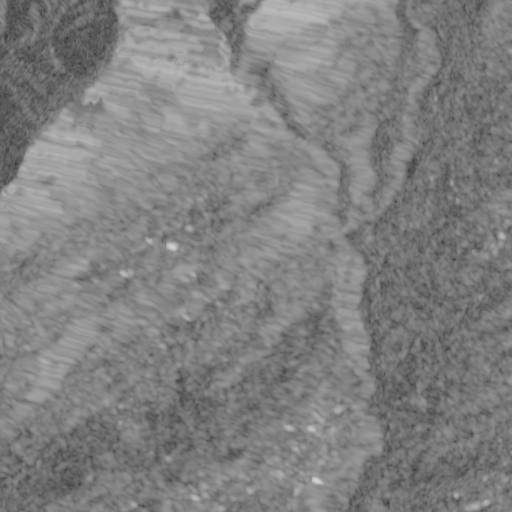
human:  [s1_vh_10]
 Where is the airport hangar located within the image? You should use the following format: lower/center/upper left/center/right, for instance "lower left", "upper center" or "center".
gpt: The airport hangar is located in the lower right of the image.
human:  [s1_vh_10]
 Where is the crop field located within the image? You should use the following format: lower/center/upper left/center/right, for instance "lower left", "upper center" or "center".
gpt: The crop field is located in the lower left of the image.
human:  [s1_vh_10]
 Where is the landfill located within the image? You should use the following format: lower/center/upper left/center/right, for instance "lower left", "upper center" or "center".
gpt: The landfill is located in the upper right of the image.
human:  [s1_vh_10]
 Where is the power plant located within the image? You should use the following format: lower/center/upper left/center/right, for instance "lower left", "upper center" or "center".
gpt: There is no power plant in the image.

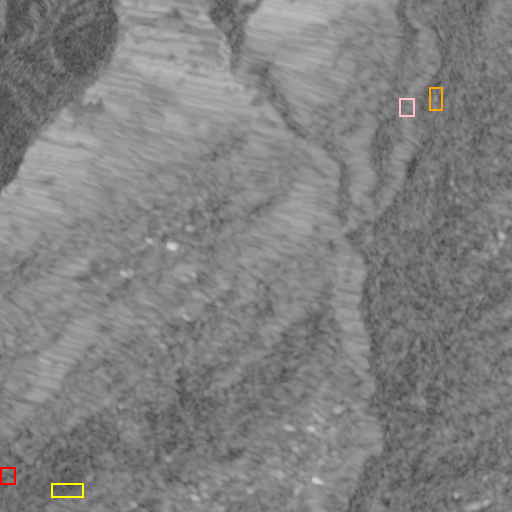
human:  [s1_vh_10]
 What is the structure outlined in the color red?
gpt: The structure outlined in red is a crop field.
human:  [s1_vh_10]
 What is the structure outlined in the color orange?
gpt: The structure outlined in orange is a landfill.
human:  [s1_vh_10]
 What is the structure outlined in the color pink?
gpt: The structure outlined in pink is a park.
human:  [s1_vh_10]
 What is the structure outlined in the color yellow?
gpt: The structure outlined in yellow is a parking lot.
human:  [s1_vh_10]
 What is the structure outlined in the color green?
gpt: There is no green outline.